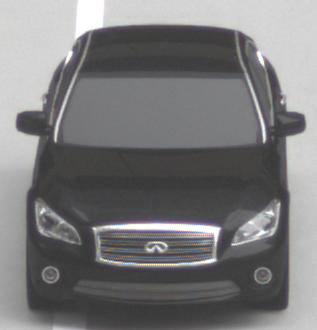
Make: Infiniti
Model: M 37
Detailed model: M (Y51)
Model produced from: 2010/10
Model produced until: 2013/11
Doors: 4
Color: black
Road condition: dry road
Daytime: midday
Contrast: low contrast